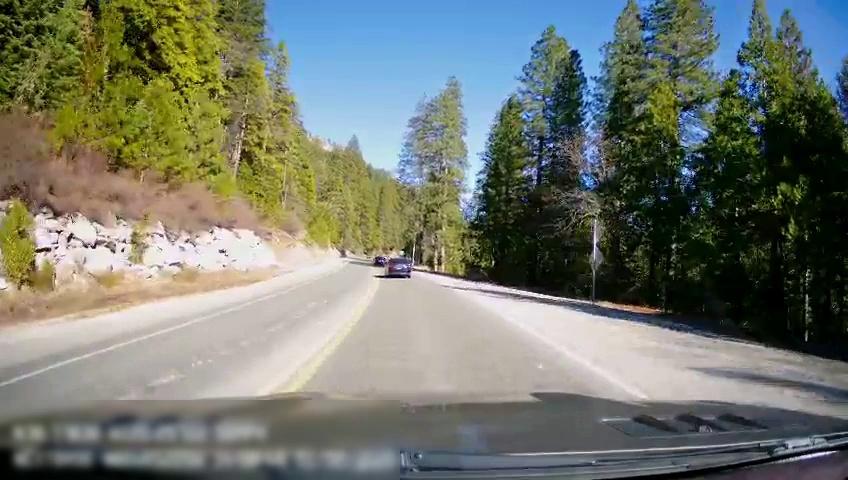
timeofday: Day
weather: Sunny
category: Drivable Space
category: Vehicles | Car
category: Vehicles | Car
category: Lanes | Opposite Lane
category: Lanes | Opposite Lane
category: Lanes | Current Lane
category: Lanes | Current Lane